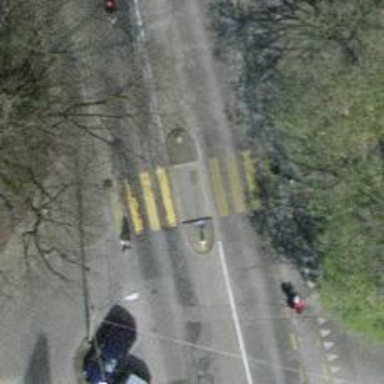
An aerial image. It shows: Secondary road with asphalt surface and sidewalks on both sides.